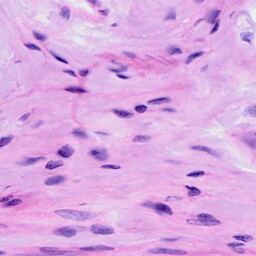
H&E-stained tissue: Ovarian